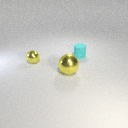
small yellow metal sphere in front of small cyan rubber cylinder